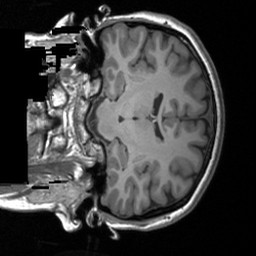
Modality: T1w
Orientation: coronal
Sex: male
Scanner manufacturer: siemens
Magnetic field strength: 3 T
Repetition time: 1.9 s
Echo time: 0.00226 s